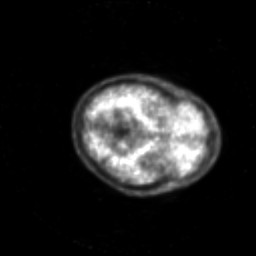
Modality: PET
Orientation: axial
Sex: female
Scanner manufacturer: siemens